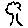
Label: tree